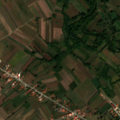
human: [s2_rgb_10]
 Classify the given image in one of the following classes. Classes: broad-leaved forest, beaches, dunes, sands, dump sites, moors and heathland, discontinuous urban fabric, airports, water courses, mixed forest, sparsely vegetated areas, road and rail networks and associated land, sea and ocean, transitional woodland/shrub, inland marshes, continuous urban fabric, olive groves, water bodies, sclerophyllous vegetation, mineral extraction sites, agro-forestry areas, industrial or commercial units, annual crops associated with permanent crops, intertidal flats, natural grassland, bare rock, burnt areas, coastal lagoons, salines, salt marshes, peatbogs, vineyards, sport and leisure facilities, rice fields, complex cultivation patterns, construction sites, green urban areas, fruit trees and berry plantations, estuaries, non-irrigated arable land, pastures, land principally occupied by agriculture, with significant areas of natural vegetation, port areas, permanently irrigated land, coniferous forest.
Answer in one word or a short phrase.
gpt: discontinuous urban fabric, non-irrigated arable land, complex cultivation patterns, land principally occupied by agriculture, with significant areas of natural vegetation